Field crop: maize
Growth stage: 2
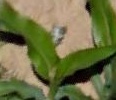
Species: maize